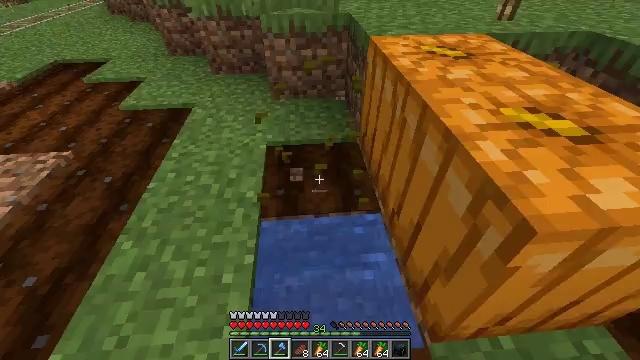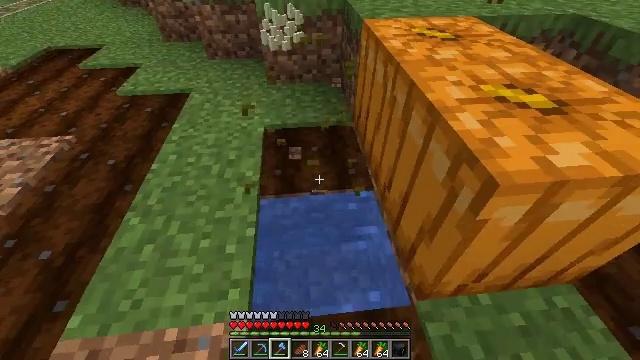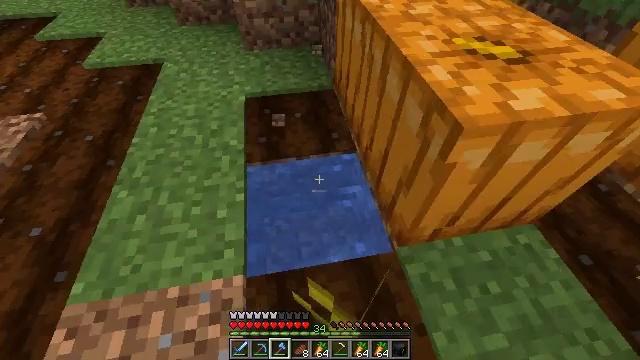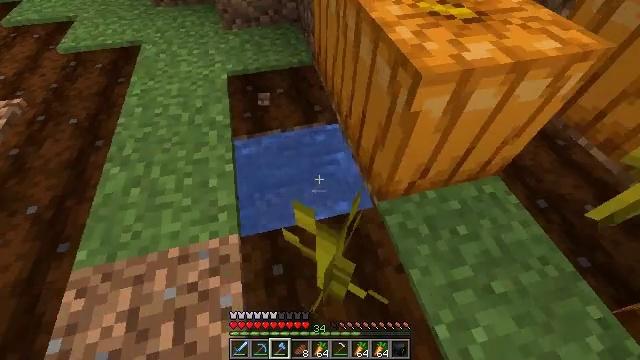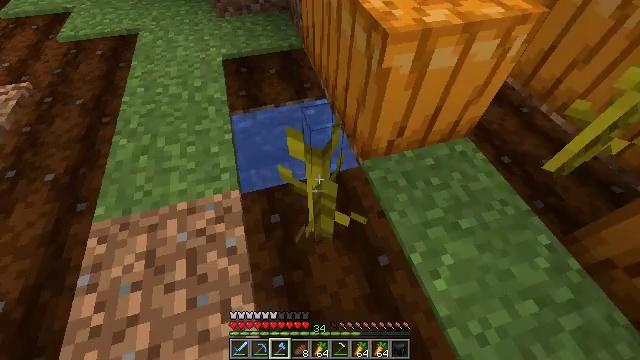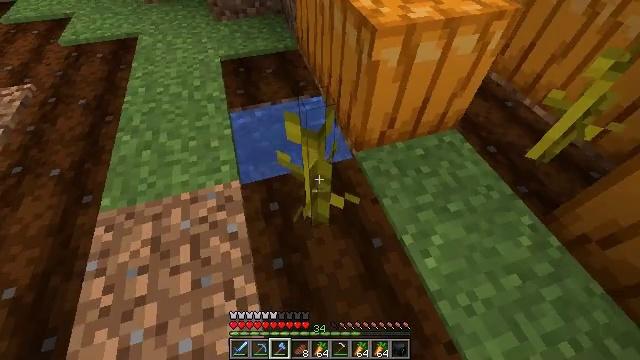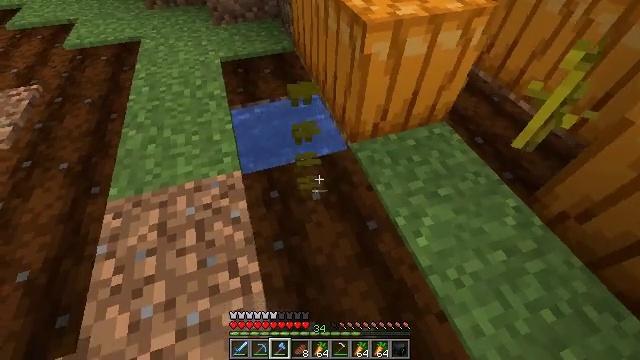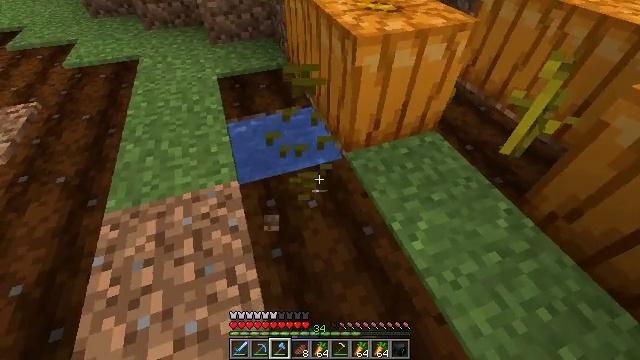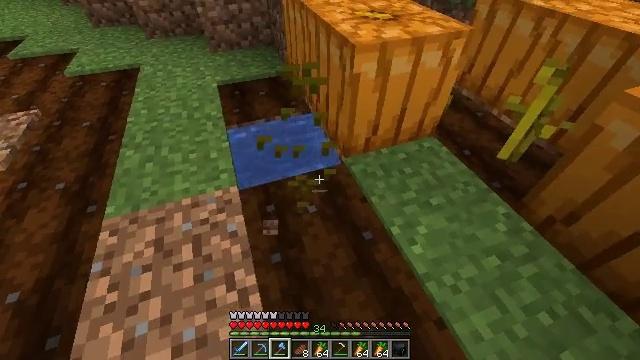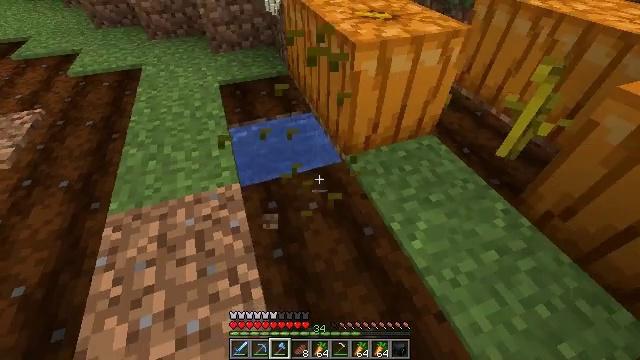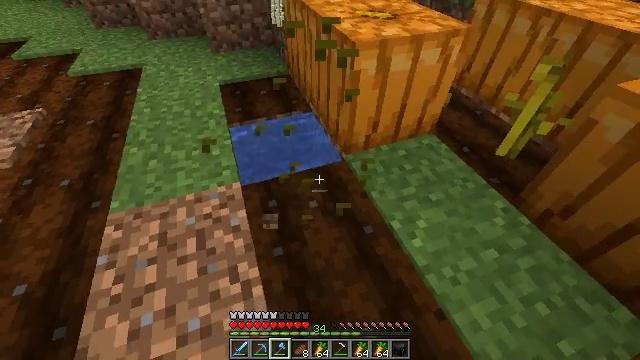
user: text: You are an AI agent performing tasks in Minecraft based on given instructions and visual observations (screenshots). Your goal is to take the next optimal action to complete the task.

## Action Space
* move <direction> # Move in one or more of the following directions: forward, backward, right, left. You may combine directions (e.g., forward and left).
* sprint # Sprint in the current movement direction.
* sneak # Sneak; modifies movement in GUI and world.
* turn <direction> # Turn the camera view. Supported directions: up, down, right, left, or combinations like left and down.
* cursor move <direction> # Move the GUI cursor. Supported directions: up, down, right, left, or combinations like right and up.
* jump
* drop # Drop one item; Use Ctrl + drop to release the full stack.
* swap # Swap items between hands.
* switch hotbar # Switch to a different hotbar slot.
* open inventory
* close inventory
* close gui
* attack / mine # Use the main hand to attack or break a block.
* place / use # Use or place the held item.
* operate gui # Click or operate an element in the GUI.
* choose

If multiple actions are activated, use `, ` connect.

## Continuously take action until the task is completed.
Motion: motion action
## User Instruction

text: Attack the pumpkin stem to gather it.
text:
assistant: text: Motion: move back, turn down
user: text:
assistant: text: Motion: move back, turn right and down
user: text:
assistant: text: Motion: move back, turn right and down
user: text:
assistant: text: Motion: move back, turn right
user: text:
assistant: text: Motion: move back, turn right and up
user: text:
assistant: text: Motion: turn up, attack / mine
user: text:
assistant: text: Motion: turn right and up, attack / mine
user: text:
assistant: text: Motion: turn up
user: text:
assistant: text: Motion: no_op
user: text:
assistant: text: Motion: no_op
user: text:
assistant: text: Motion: no_op